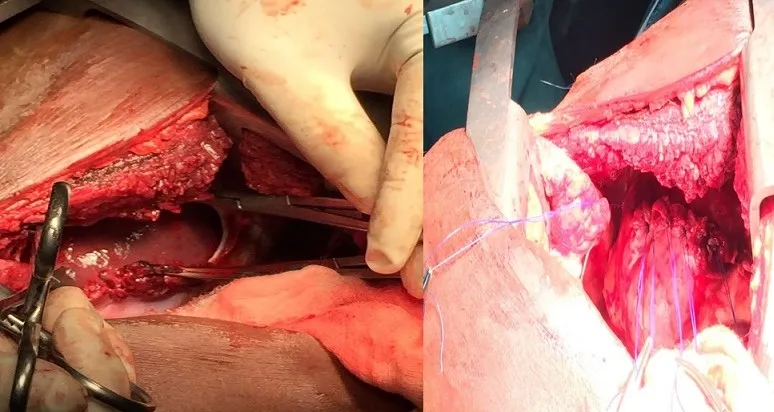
Preoperative chest x-ray of case 2 showing right chest opacity with loss of right diaphragmatic contour and contralateral shift of the medisternum.
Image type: medical_photograph (other_medical_photograph)